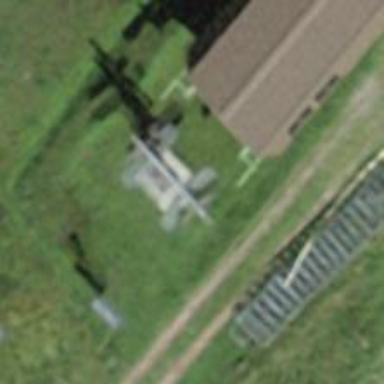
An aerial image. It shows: Pylon used for aerialway.